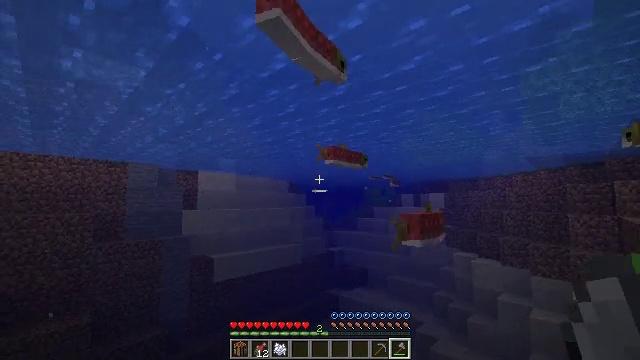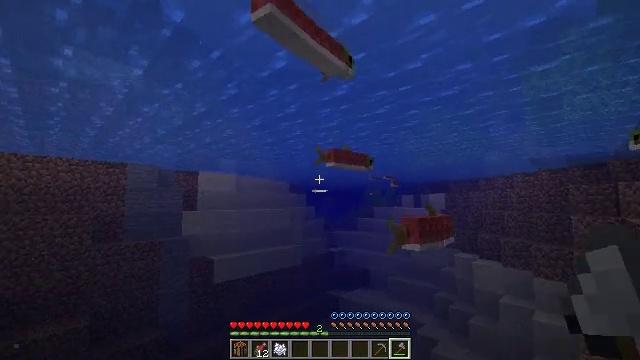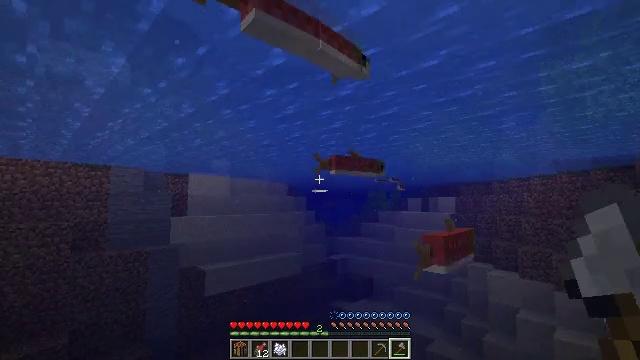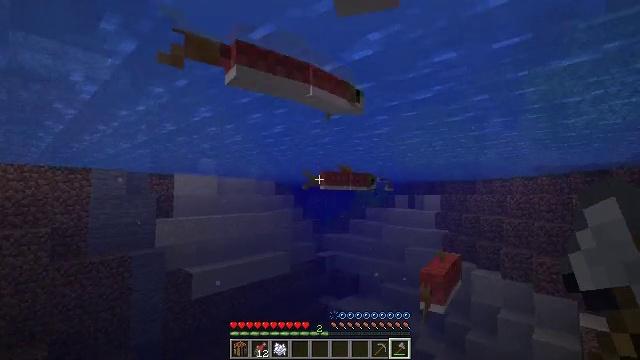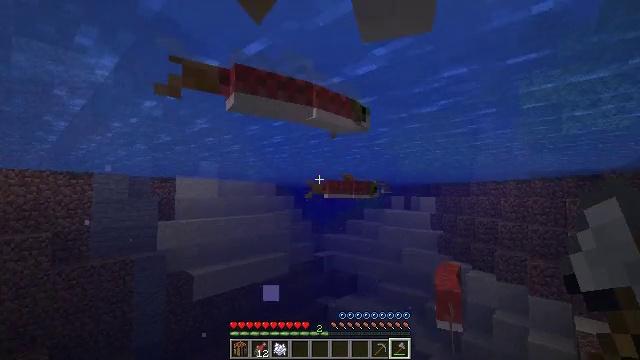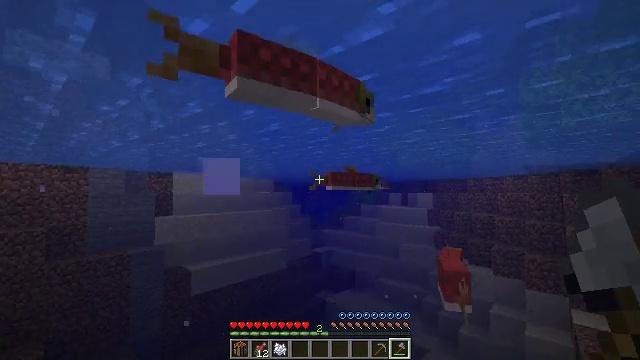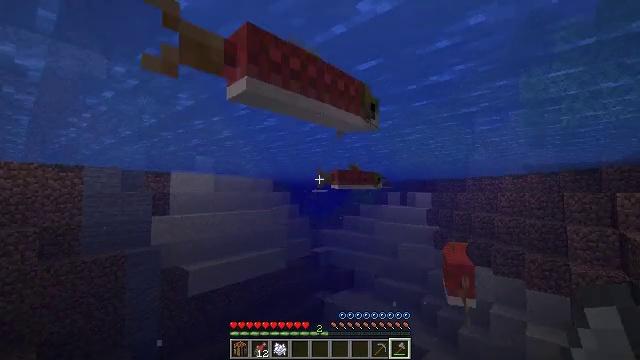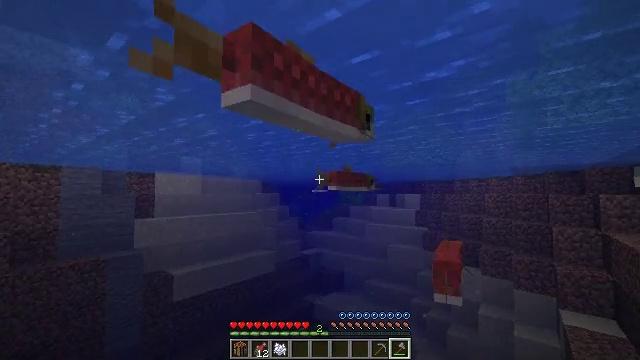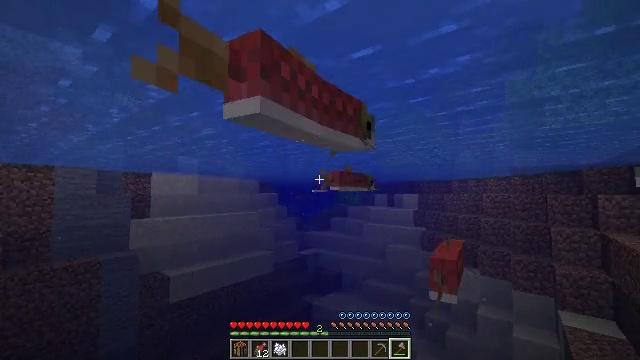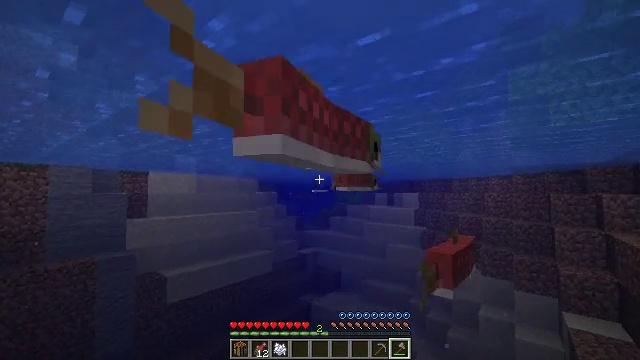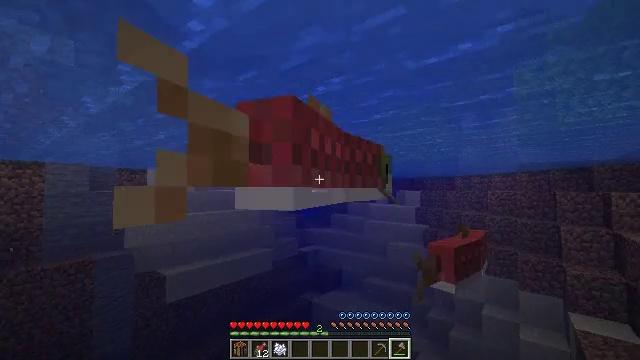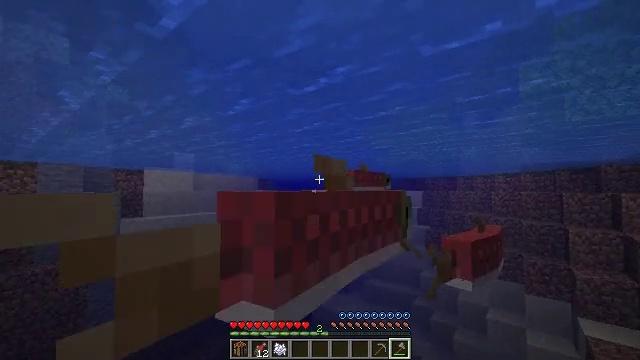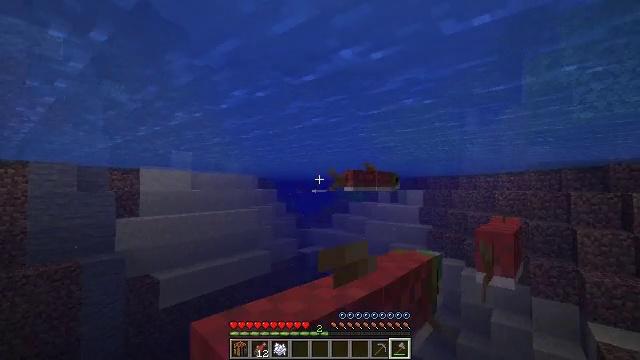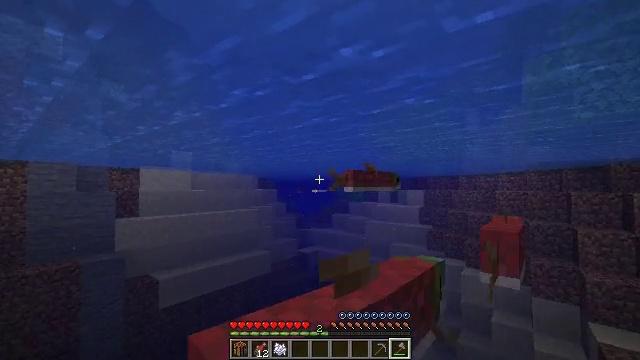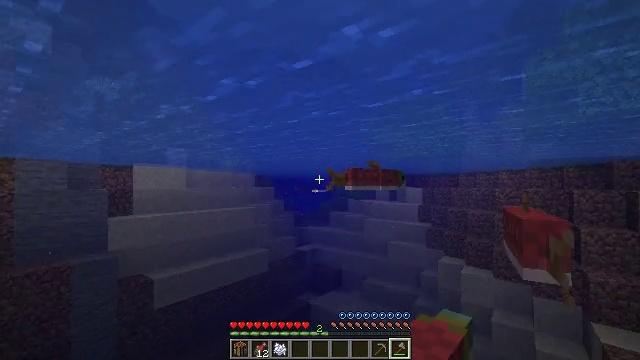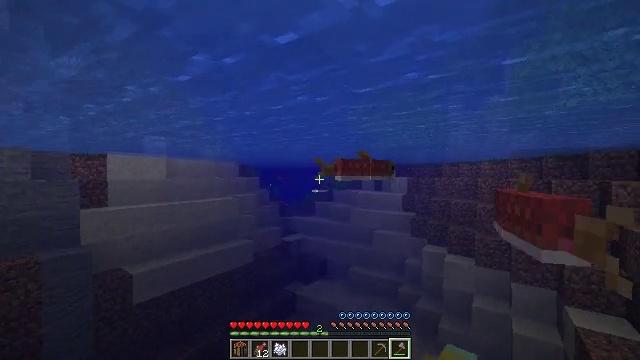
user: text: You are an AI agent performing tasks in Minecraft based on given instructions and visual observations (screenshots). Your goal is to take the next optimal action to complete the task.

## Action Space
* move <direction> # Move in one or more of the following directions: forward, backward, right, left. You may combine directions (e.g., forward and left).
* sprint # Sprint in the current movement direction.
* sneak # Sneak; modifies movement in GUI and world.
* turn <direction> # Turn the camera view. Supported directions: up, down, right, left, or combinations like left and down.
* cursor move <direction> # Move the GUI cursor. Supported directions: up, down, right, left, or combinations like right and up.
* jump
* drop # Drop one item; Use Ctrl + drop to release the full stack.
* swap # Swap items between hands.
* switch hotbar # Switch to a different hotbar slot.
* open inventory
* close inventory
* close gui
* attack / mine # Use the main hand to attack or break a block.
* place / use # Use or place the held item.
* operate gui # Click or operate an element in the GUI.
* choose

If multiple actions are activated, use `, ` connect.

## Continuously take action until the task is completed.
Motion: motion action
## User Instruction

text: Kill the salmon.
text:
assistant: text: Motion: move forward, sprint, jump
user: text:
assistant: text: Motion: move forward, sprint, jump
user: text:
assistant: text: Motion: move forward, sprint, turn right and down
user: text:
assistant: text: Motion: move forward, sprint
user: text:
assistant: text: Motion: move forward, sprint
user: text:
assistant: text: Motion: move forward, sprint, attack / mine
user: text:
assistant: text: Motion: move forward, sprint, turn right, attack / mine
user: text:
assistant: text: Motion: move forward, sprint
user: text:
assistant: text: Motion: move forward, sprint
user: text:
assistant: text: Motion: move forward, sprint
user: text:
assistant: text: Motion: move forward, sprint
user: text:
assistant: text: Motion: move forward, sprint
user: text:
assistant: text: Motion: move forward, sprint
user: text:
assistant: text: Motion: move forward, sprint
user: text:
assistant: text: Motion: move forward, sprint, turn right and down
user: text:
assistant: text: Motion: move forward, sprint, turn right and down
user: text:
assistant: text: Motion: move forward, sprint, turn right and down
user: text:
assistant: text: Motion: move forward, sprint, turn right and down
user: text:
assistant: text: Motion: move forward, sprint, turn right and down
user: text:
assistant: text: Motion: move forward, sprint, turn right and down, attack / mine
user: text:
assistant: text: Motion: move forward, sprint, turn right and down, attack / mine
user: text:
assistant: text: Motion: move forward, sprint, turn right and down
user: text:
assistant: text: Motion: sprint, turn right and up
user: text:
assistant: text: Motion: sprint, turn right and up
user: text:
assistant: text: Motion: sprint, turn right and up
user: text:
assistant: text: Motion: sprint, turn right and up
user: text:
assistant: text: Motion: move forward, sprint, turn up
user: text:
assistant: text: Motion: move forward, sprint, turn up
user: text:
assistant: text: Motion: move forward, sprint
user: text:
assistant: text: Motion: move forward, sprint